Interaction volume radius: 10 \u00c5
Interaction volume height: 20 \u00c5
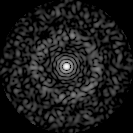
Disorder parameter: 0.8406